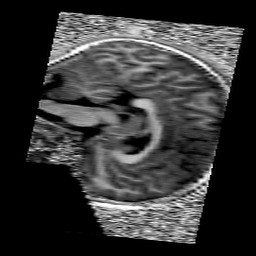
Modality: UNIT1
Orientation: sagittal
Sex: female
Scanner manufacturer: siemens
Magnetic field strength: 3 T
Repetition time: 5 s
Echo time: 0.00355 s